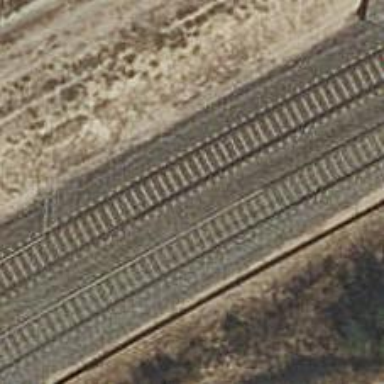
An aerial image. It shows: Railway track with contact lines for electrification.